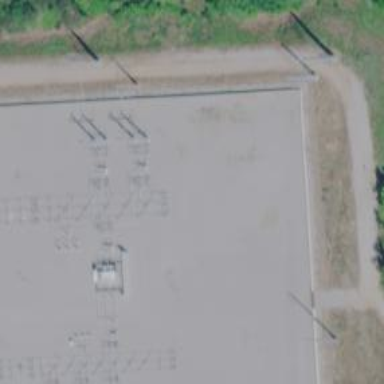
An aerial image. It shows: Switch for power supply.